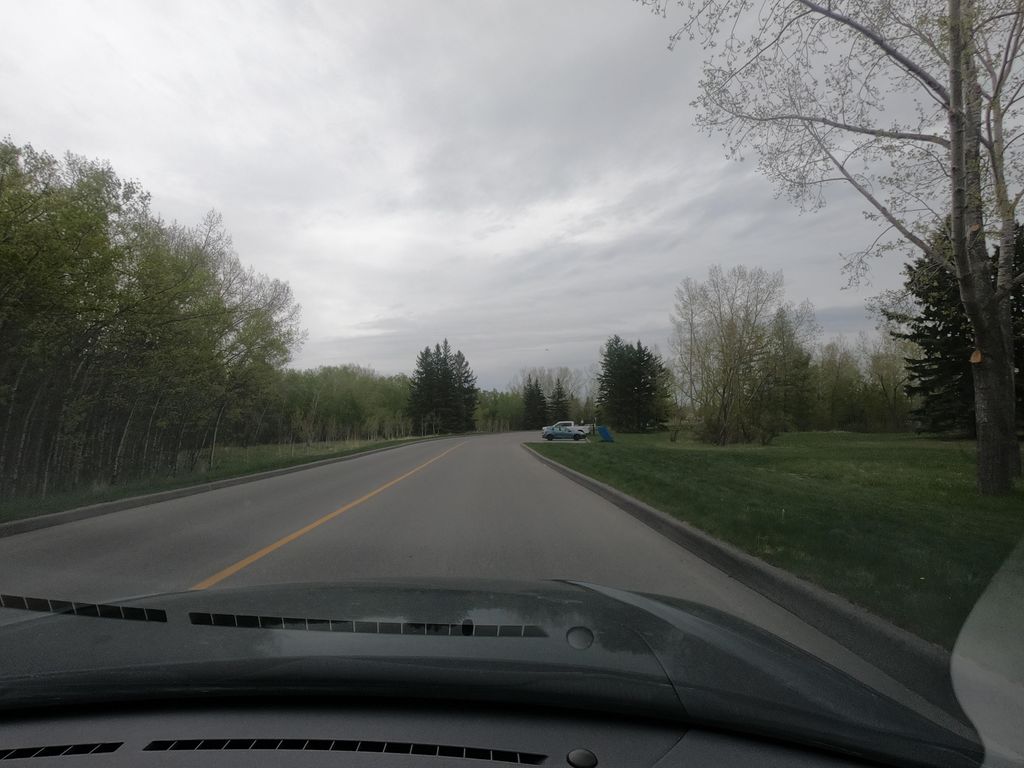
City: calgary